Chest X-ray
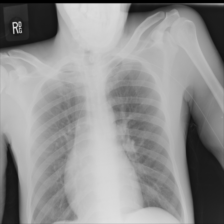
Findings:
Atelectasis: negative
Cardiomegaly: negative
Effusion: negative
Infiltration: negative
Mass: negative
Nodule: negative
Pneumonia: negative
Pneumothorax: negative
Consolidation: negative
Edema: negative
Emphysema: negative
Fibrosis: negative
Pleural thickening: negative
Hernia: negative